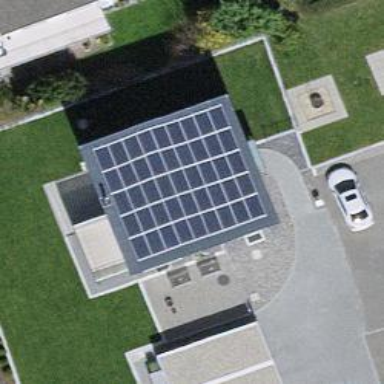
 consisting of solar photovoltaic panels."